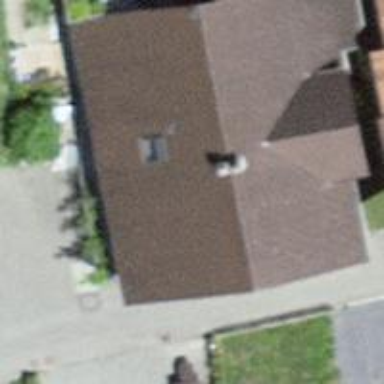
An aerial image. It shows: Residential building.